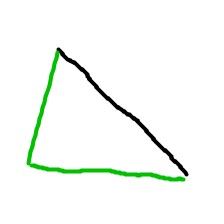
Shape: triangle